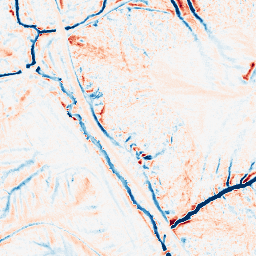
Category: edge_preserving
Decomposition family: median
Decomposition parameters: size: 11
Upsampling method: cubic_catmull_rom
Upsampling parameters: scale: 2
Upsampling scale: 2